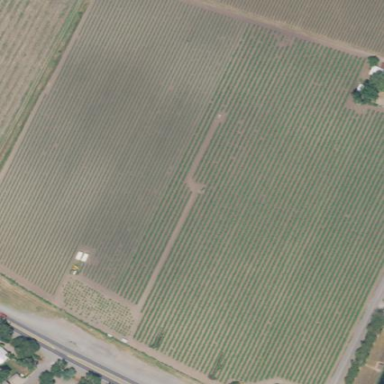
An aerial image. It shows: Vineyard with wine grapes as the crop.